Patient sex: M
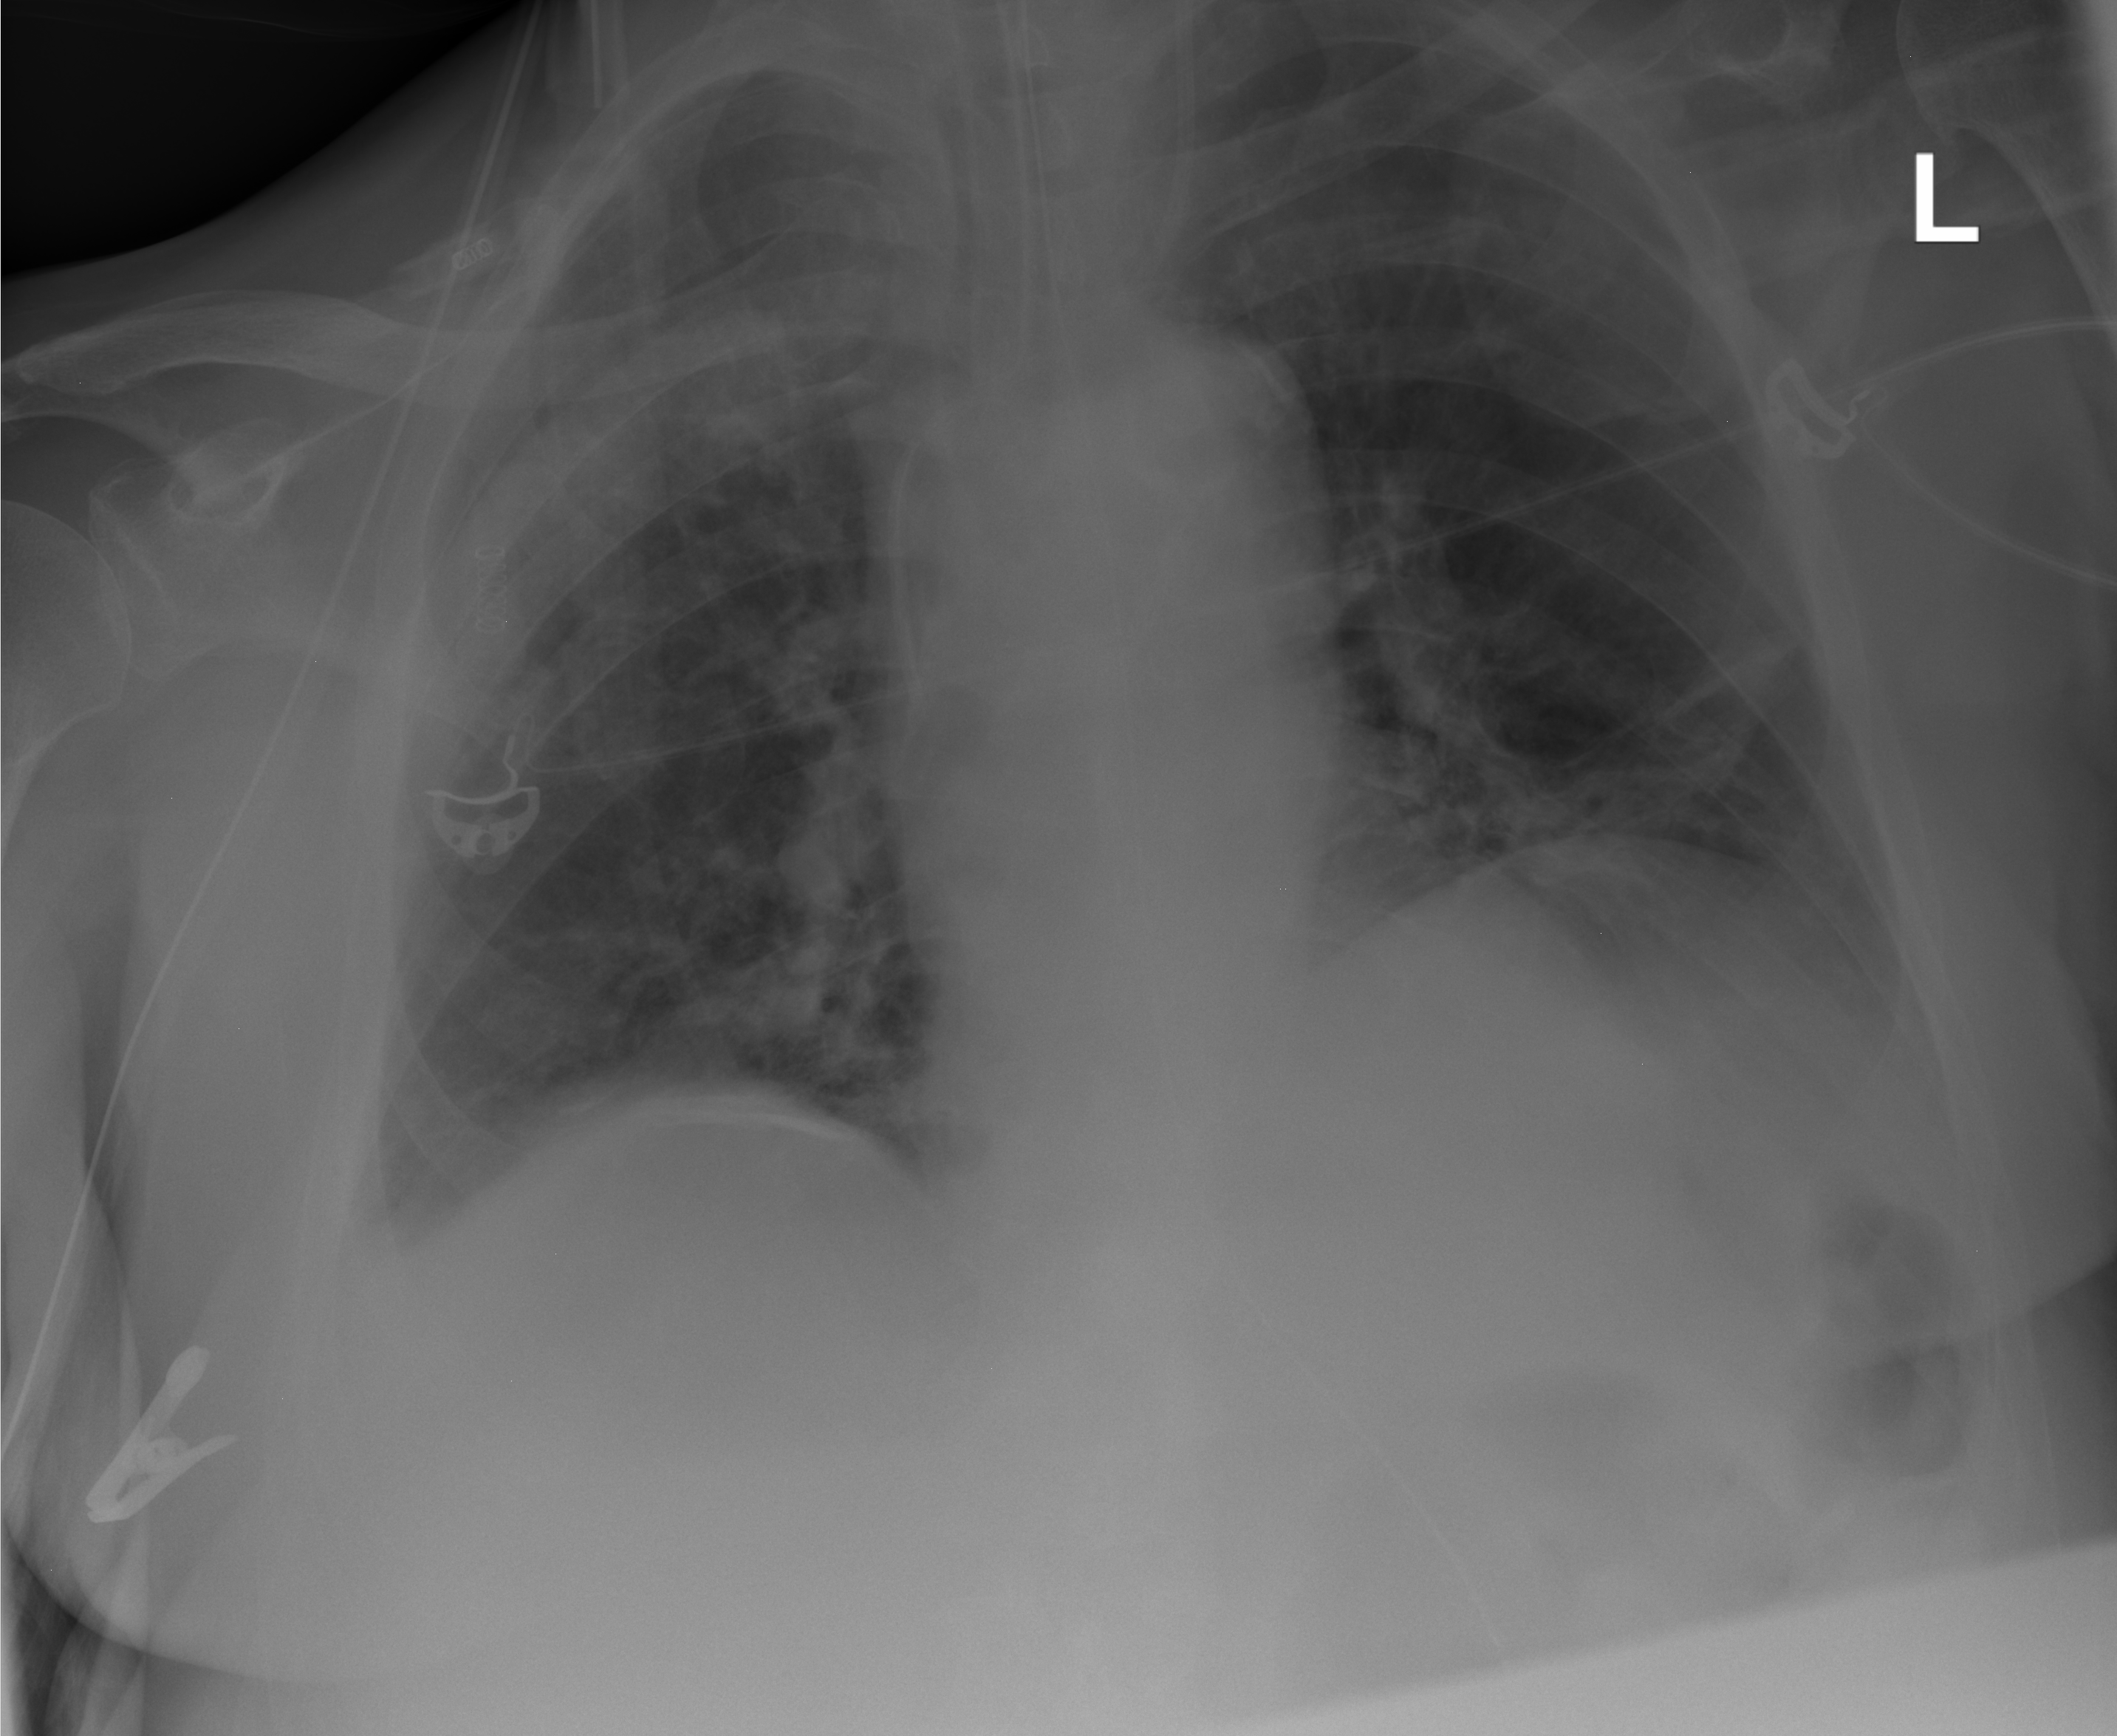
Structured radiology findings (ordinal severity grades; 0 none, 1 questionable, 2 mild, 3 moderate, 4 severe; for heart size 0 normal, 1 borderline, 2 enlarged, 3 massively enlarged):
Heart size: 0
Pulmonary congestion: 0
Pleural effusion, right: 1
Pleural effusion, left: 2
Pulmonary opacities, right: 0
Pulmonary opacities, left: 0
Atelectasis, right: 0
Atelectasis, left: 0